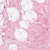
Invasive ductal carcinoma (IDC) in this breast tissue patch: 0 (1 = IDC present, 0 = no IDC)